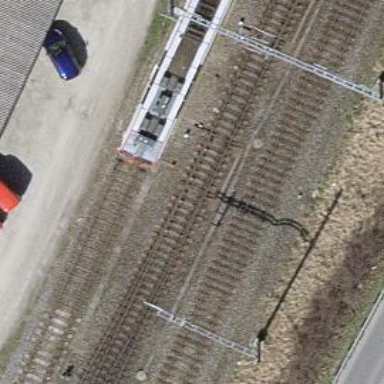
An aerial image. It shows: Railway switch.